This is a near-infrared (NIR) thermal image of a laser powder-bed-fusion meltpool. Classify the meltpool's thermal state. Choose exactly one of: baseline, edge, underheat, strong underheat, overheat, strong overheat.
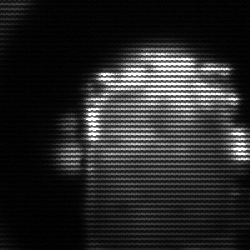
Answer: baseline